Current action and preconditions to check: path_clear

Your task: For each precondition in the list above, predict whether it will hold at this action.

Consider the current scene as observed from the mobile robot's camera, and analyze the predicted future states of all dynamic agents (e.g., people, animals, vehicles, or any moving entities) within the NEXT SECOND.

IMPORTANT: Only answer "very likely" if you are absolutely certain—based on strong, clear evidence—that a dynamic agent will violate the precondition in the predicted future state. Do NOT answer "very likely" for unlikely, ambiguous, or low-probability risks.

Ask yourself for each precondition: Is there a high probability, with clear and convincing evidence, that the predicted future states of any dynamic agent will interfere with the predicted future state of the currently executing action within the NEXT SECOND, causing that precondition to fail?

Assess the risk level based on these predictions. Use "likely" or "very likely" if motions create a clear risk of interference.

Use "neutral" or "improbable" if agents are nearby but their predicted paths are clearly diverging or non-conflicting.

Failure Risk Categories: "very improbable", "improbable", "neutral", "likely", "very likely"

Answer Format: Output ONLY the probability_of_failure value from these categories: "very improbable", "improbable", "neutral", "likely", "very likely"

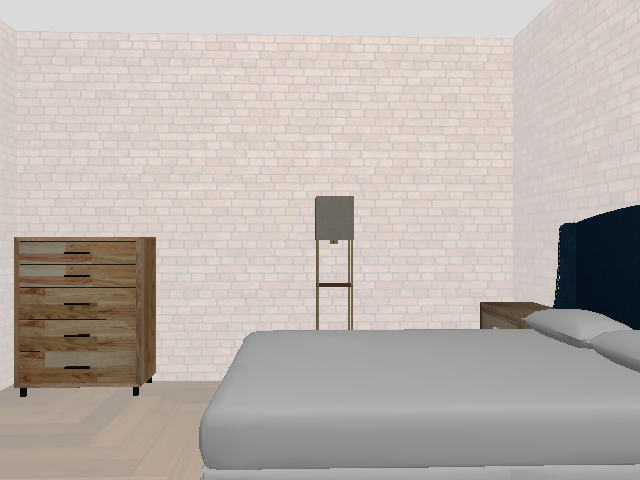

Answer: very improbable